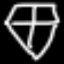
Label: diamond